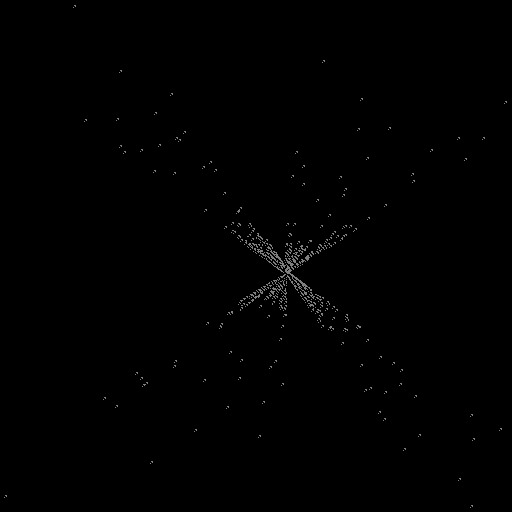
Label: bamboofern